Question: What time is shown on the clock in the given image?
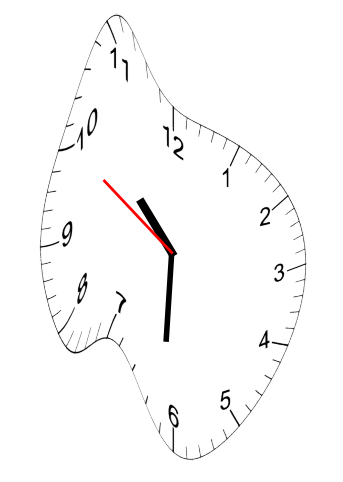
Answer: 10:30:50